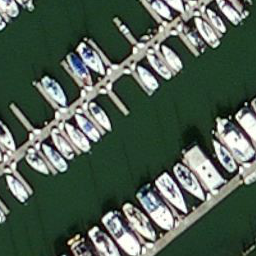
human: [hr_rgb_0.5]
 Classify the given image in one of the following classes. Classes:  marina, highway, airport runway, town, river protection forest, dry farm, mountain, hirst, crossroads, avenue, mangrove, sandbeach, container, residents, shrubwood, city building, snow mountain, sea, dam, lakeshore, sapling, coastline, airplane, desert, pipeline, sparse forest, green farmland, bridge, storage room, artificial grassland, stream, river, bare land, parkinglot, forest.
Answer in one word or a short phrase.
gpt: marina